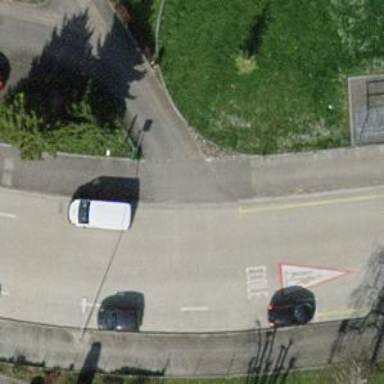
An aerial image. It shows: Asphalt footway with unmarked crossing.